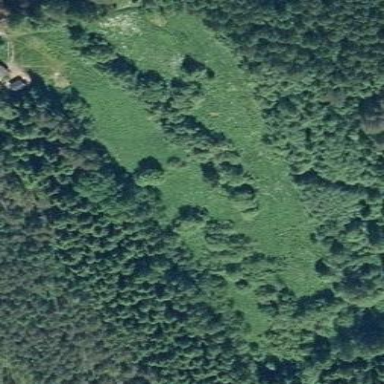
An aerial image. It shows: Beautiful meadow.